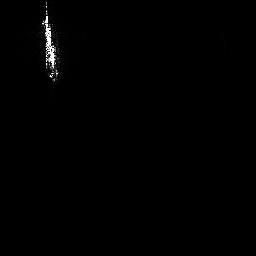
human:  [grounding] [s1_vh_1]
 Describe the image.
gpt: In the satellite image, there is  <ref>1 medium ship </ref> <box>[[14, 0, 22, 30, 0]]</box> located at top left.